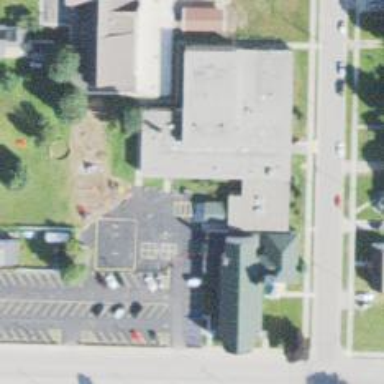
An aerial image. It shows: School.